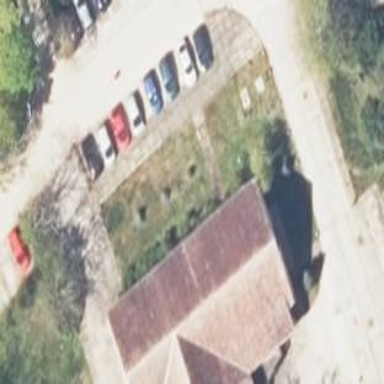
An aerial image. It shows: Parking area with concrete plates as the surface.